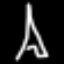
Label: The Eiffel Tower